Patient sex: F
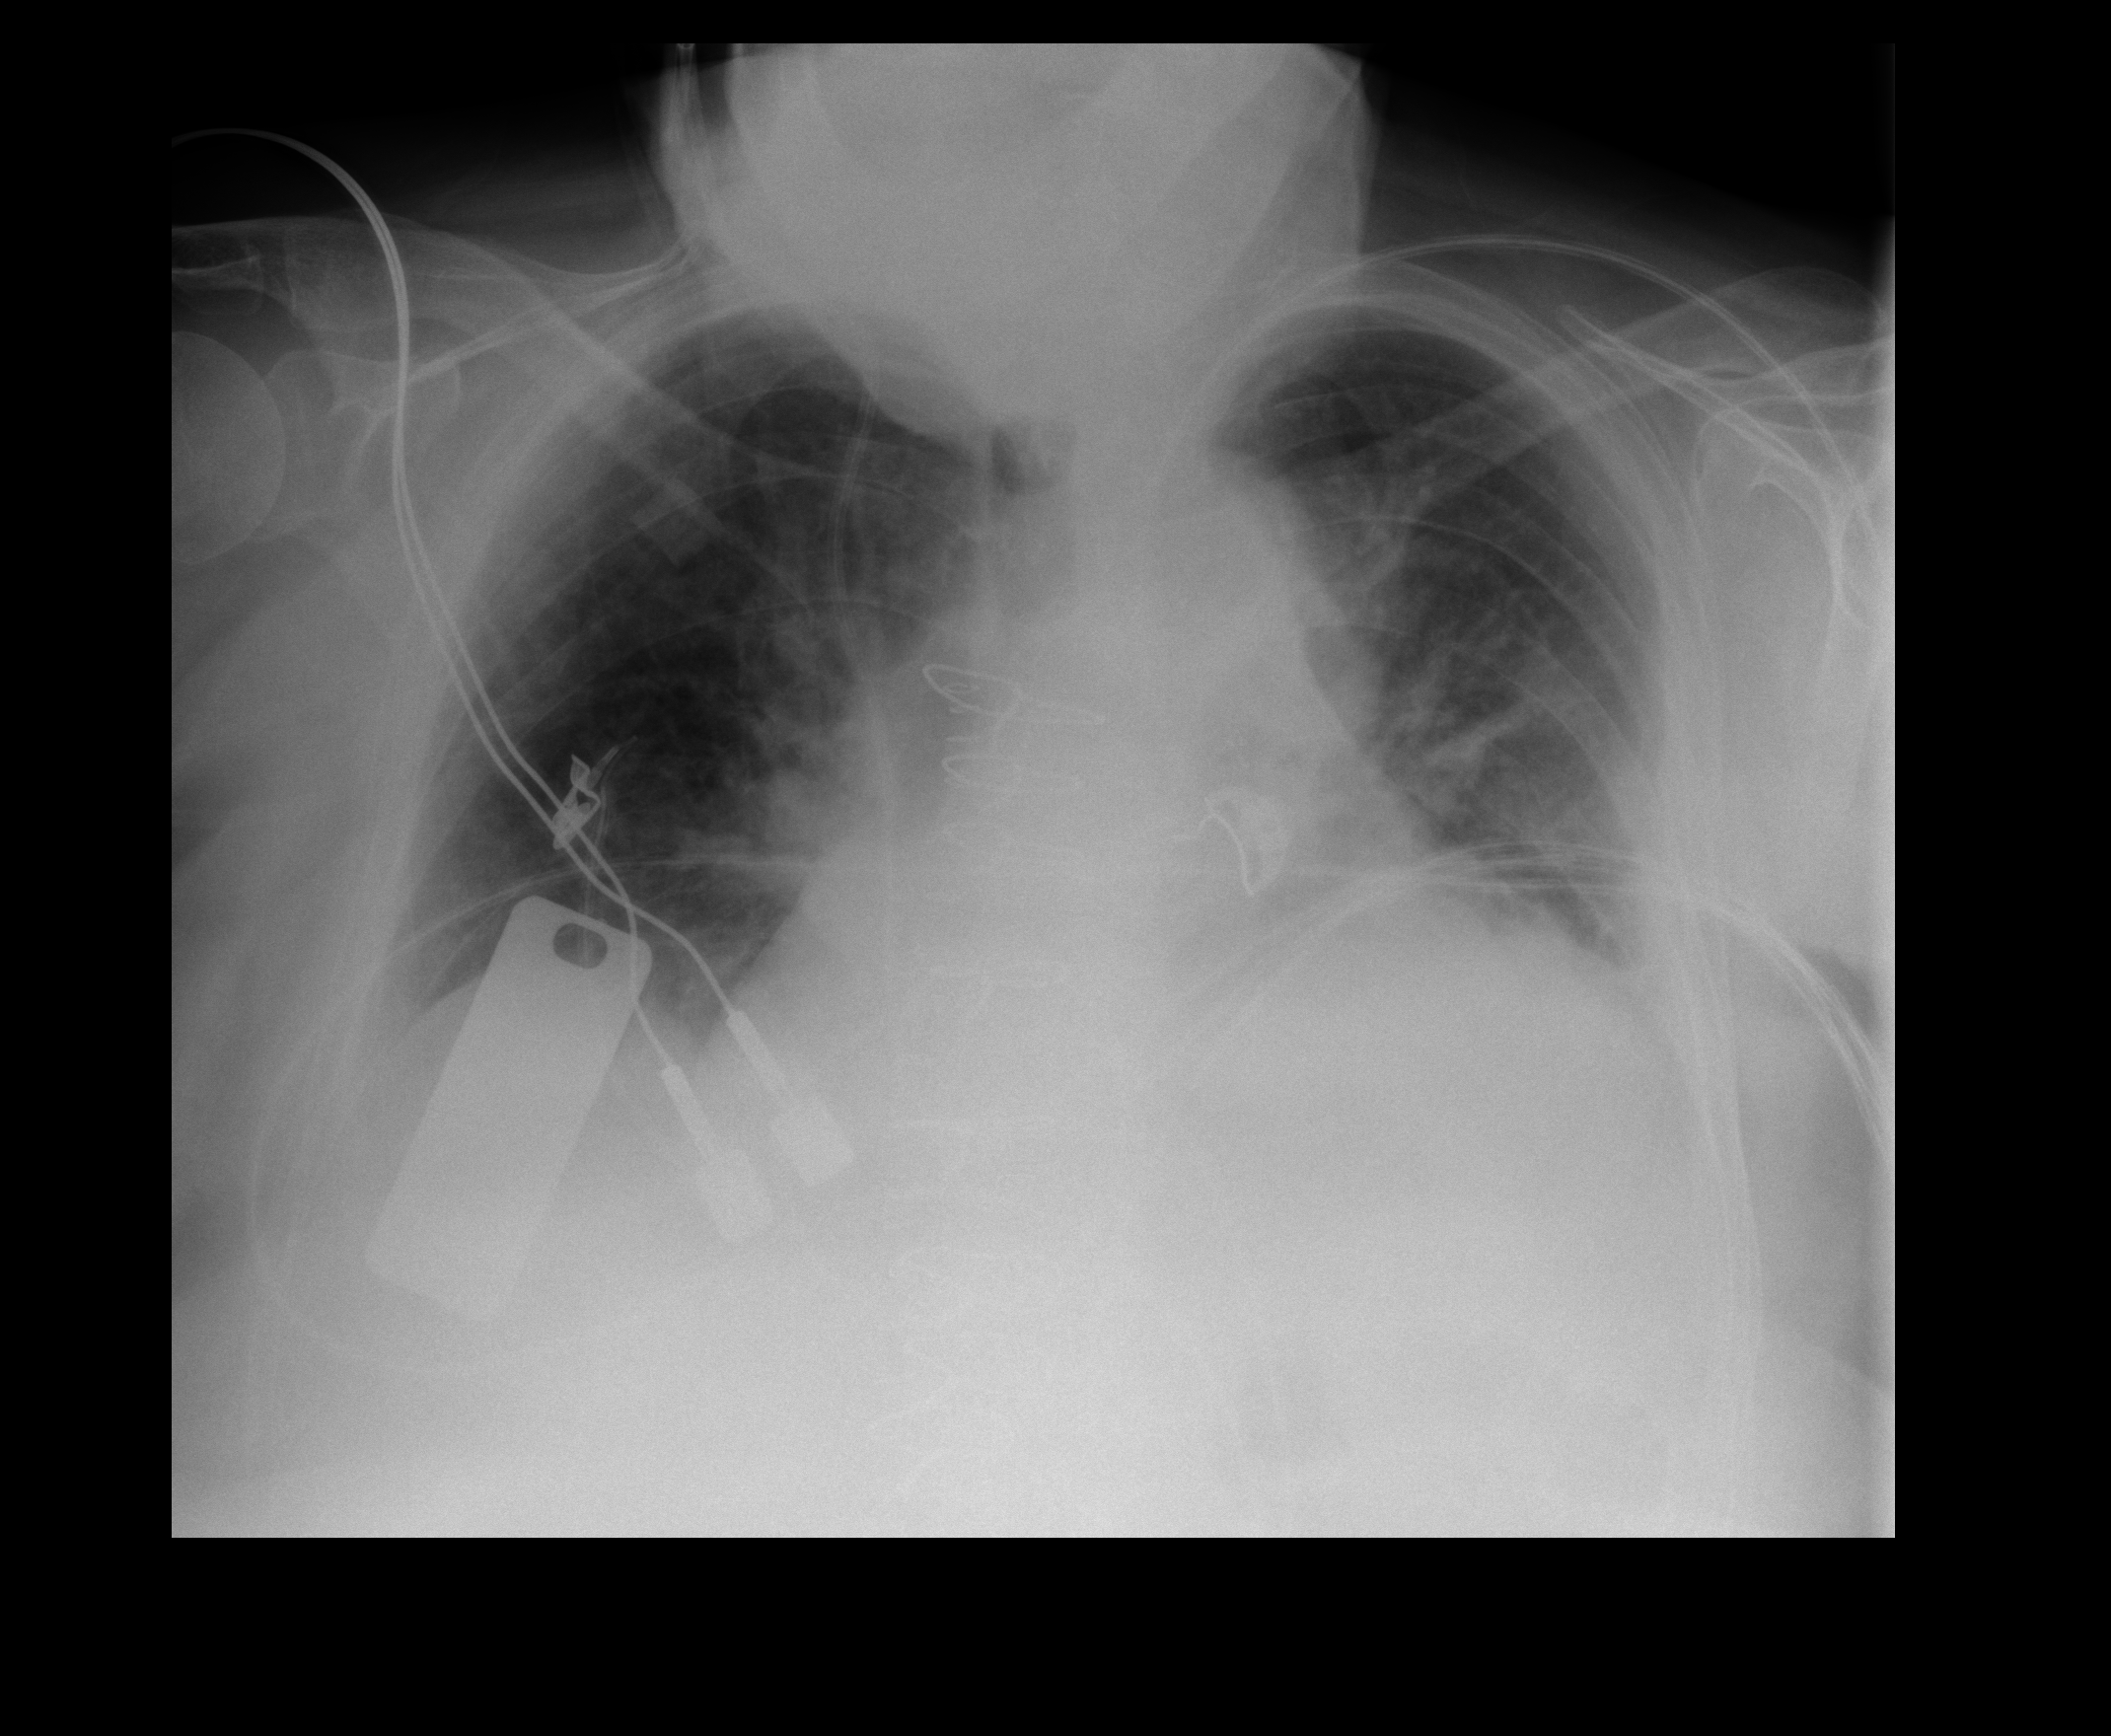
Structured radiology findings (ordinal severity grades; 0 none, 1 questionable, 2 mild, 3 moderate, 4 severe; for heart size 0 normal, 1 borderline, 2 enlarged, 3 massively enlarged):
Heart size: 2
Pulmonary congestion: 2
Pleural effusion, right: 2
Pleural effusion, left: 2
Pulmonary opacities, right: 0
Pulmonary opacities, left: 2
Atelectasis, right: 2
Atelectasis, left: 2